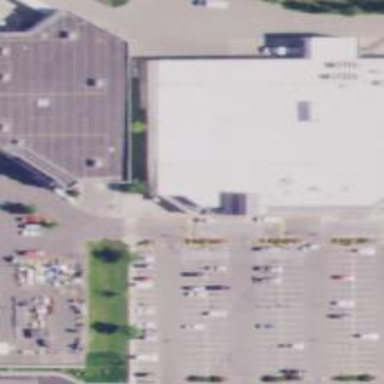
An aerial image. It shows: Supermarket building.